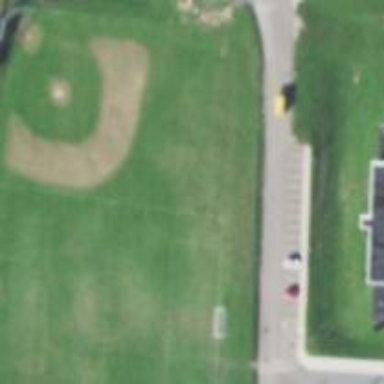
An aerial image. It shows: Pitch for leisure activities.